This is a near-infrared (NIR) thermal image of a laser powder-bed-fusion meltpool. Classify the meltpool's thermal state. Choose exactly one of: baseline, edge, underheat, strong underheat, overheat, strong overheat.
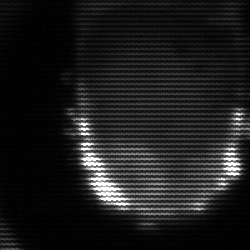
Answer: baseline